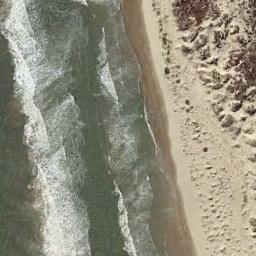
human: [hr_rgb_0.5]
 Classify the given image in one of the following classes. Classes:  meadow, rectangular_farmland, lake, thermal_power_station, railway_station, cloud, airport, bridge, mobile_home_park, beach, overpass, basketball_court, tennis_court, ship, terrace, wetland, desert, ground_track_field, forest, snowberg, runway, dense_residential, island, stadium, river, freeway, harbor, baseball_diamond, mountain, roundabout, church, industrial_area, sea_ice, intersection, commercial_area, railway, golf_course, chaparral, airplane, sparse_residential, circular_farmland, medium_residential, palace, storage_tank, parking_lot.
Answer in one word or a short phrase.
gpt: beach